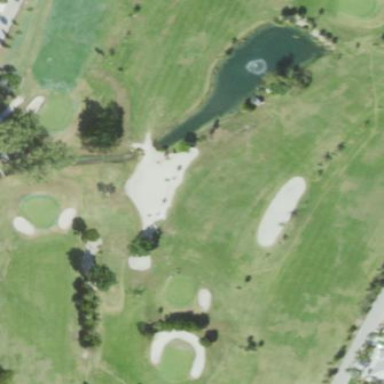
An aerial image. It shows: Golf course situated within recreation ground.